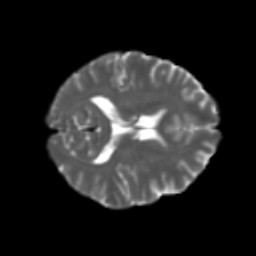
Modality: T2w
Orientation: axial
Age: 32
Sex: female
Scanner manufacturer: ge
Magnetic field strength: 3 T
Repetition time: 7.8 s
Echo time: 0.0606 s